Field crop: maize
Growth stage: 2
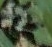
Species: chenopodium